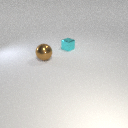
small cyan metal cube behind large brown metal sphere